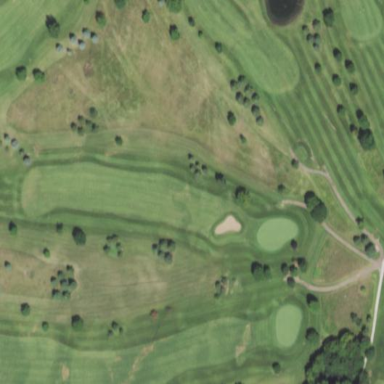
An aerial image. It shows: Area of rough grass used for golf.